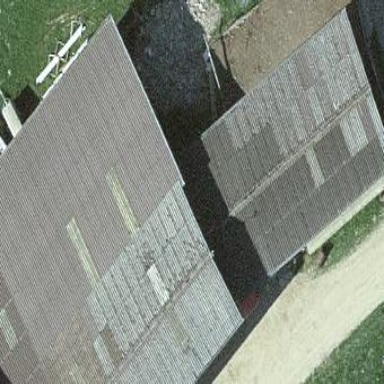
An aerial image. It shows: Shed.